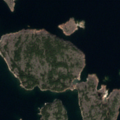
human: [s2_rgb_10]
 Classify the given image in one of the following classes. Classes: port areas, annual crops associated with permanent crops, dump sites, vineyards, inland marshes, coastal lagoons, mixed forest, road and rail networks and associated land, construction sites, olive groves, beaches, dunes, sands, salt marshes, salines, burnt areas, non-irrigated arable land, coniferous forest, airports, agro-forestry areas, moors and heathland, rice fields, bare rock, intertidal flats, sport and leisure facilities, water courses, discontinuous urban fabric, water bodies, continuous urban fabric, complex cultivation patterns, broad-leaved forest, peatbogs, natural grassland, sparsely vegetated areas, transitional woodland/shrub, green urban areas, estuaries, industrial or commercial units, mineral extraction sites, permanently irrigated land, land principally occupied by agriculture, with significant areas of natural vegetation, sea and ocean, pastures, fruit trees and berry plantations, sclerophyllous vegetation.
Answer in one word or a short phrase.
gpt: bare rock, sea and ocean